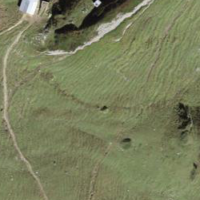
EUNIS habitat code: 26
Species observed at this site:
Linaria cannabina
Anthus spinoletta
Lyrurus tetrix
Montifringilla nivalis
Turdus viscivorus
Turdus torquatus
Prunella collaris
Lagopus muta
Phylloscopus collybita
Carduelis citrinella
Milvus milvus
Phoenicurus ochruros
Tichodroma muraria
Pyrrhocorax graculus
Falco tinnunculus
Motacilla alba